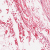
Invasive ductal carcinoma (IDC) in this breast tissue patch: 0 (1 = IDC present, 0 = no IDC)